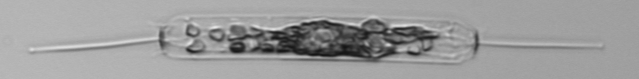
Label: Ditylum_brightwellii